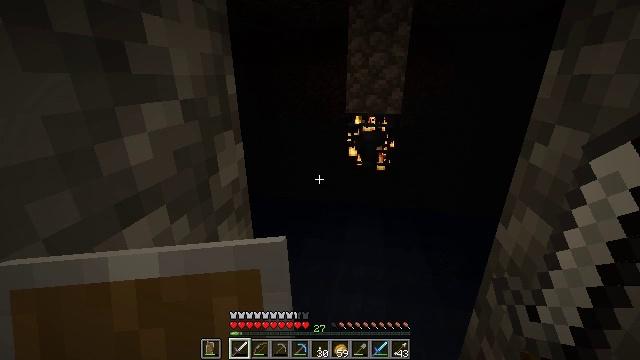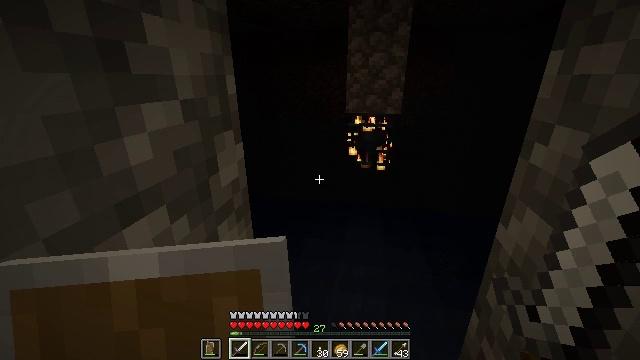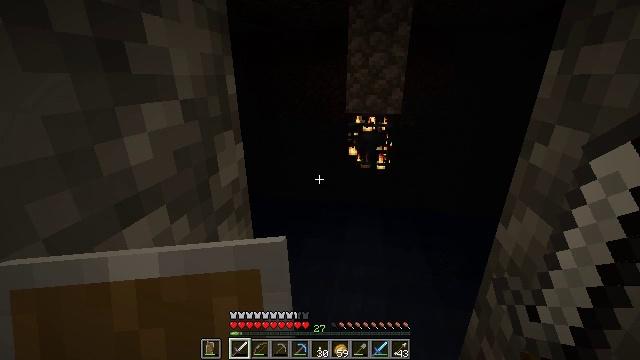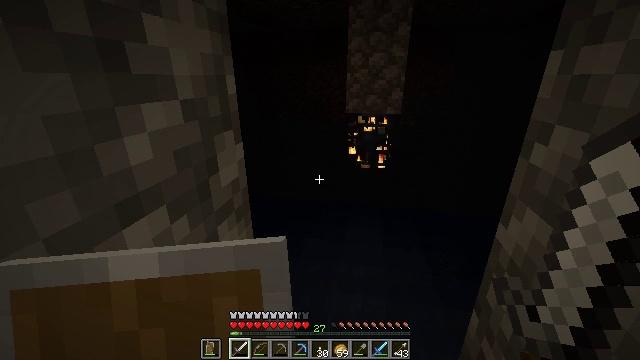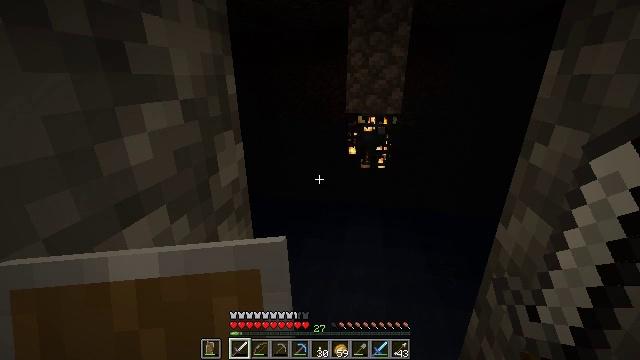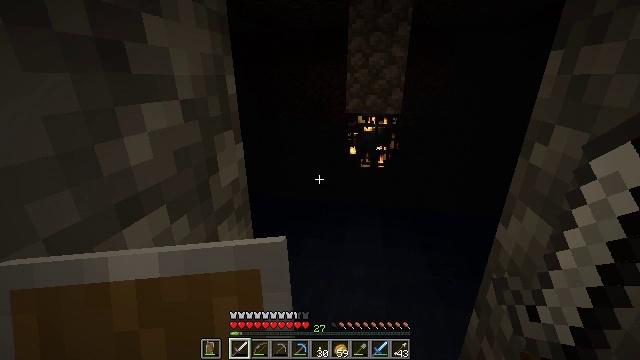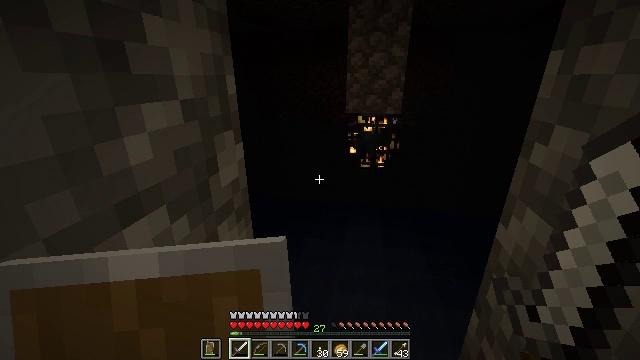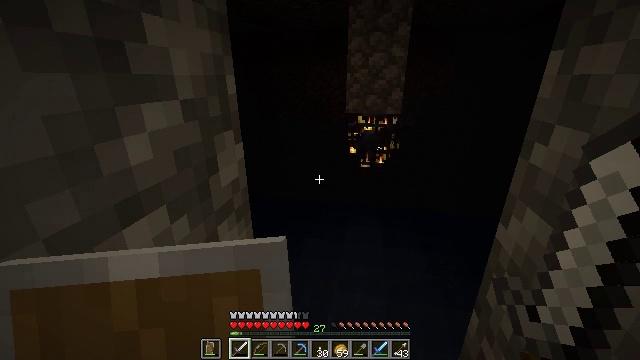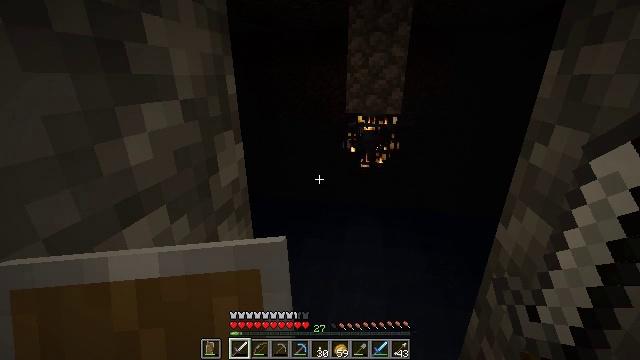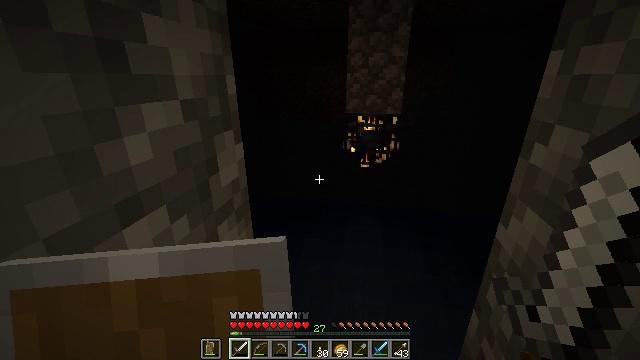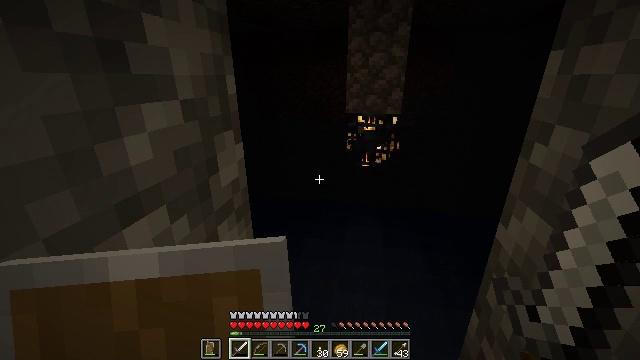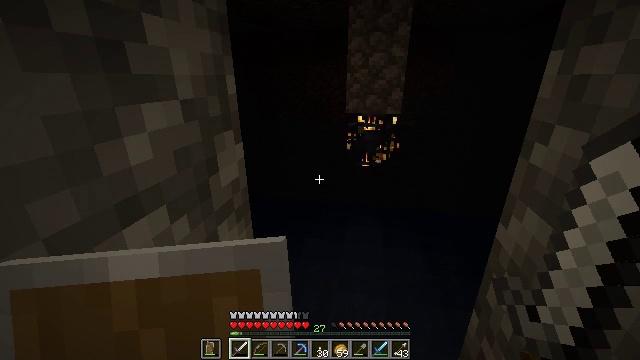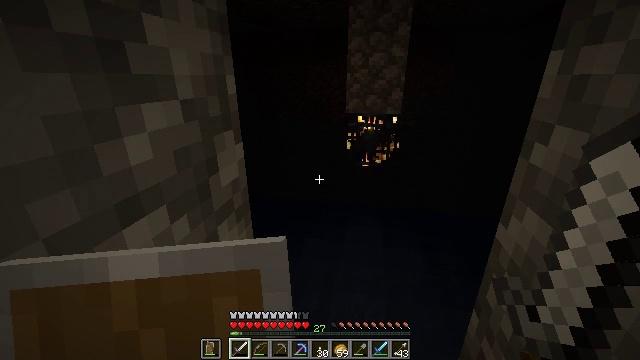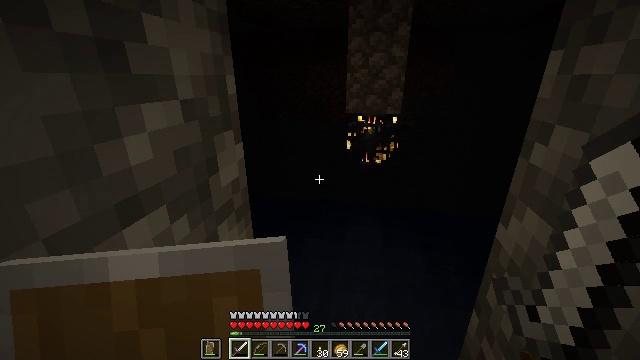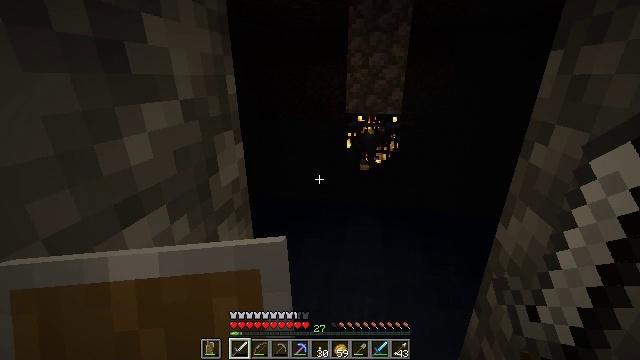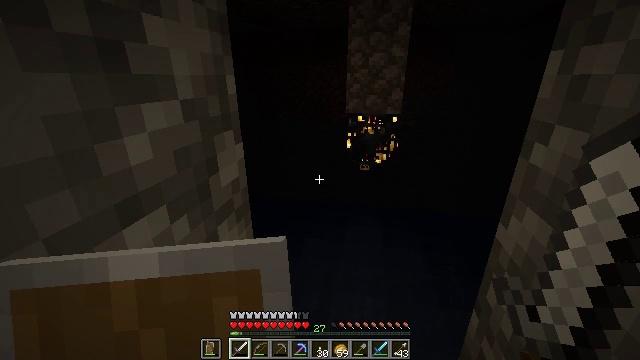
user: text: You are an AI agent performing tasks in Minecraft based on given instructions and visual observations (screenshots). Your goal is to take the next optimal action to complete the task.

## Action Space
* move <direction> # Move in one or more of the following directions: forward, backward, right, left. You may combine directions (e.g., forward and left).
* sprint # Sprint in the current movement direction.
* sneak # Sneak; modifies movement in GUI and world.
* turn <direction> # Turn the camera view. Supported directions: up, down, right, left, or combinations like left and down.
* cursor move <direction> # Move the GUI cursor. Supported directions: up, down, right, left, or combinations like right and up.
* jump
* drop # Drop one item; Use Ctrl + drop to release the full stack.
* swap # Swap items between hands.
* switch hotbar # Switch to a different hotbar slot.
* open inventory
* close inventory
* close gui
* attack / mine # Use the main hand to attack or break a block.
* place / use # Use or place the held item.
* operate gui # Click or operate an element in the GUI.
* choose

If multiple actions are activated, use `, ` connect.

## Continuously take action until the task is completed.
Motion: motion action
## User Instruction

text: Remove an iron sword from the inventory.
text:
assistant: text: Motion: no_op
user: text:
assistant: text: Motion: no_op
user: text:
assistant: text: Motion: no_op
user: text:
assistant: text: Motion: no_op
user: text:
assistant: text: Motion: no_op
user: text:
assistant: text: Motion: no_op
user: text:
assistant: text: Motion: no_op
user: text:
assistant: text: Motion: no_op
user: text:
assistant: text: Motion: no_op
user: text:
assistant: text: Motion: no_op
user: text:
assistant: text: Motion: no_op
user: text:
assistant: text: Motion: no_op
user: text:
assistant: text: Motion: no_op
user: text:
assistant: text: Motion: no_op
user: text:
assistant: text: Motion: no_op
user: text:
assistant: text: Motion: no_op
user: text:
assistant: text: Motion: no_op
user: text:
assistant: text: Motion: no_op
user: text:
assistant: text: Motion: no_op
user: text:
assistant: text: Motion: no_op
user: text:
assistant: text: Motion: no_op
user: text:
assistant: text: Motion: no_op
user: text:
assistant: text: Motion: no_op
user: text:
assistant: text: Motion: no_op
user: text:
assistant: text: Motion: no_op
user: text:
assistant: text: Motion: no_op
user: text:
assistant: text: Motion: no_op
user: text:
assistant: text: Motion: no_op
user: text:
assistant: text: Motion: no_op
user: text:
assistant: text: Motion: no_op